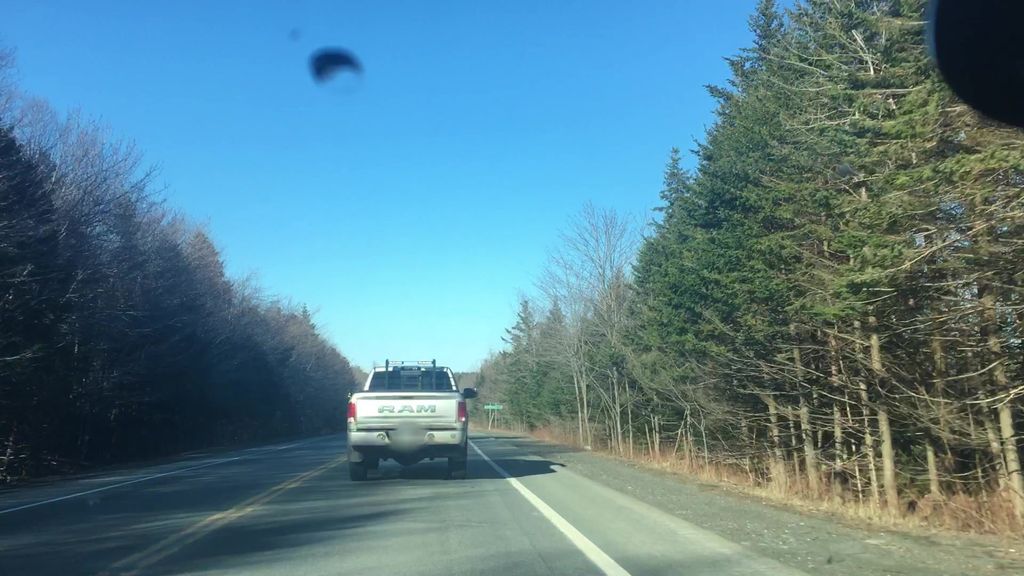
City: halifax